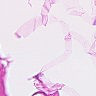
Metastatic tissue present: no